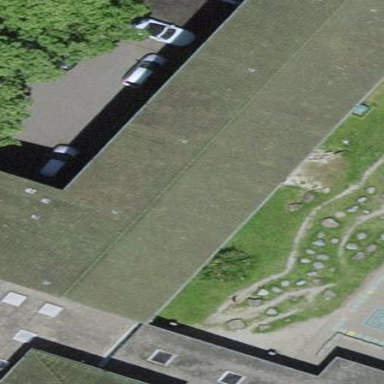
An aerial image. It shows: School building with gabled roof.